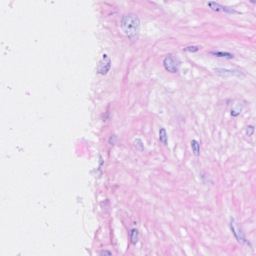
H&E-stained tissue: Breast